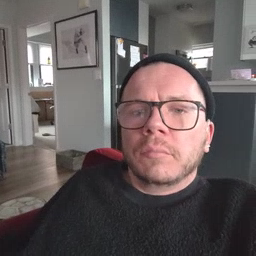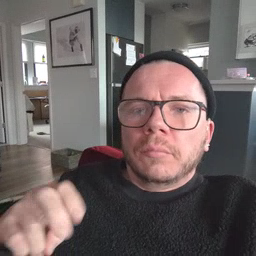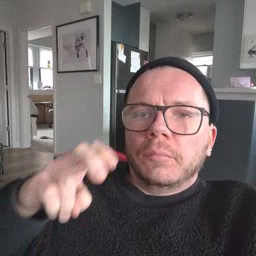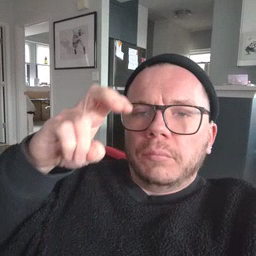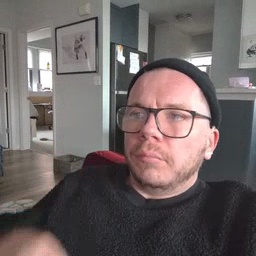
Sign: stairs